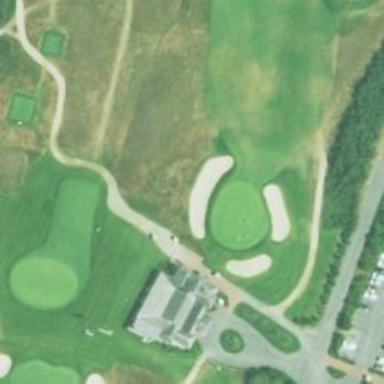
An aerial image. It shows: Golf hole.